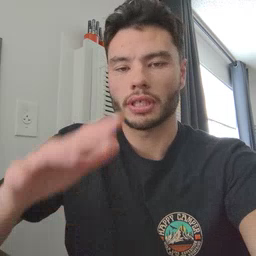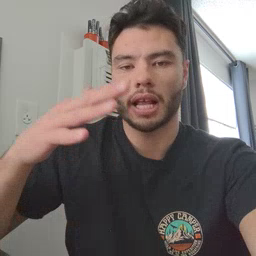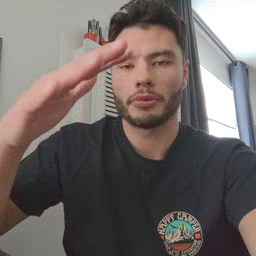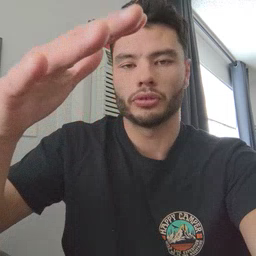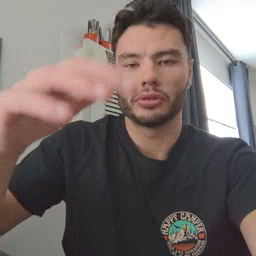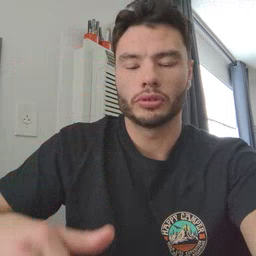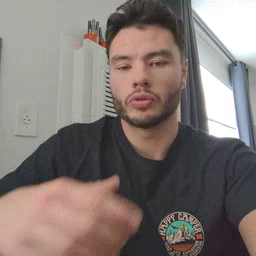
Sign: helicopter